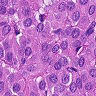
Metastatic tissue present: yes